Interaction volume radius: 5 \u00c5
Interaction volume height: 40 \u00c5
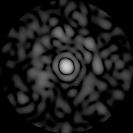
Disorder parameter: 0.8237